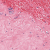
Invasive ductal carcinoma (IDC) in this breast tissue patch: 0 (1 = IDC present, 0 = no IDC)